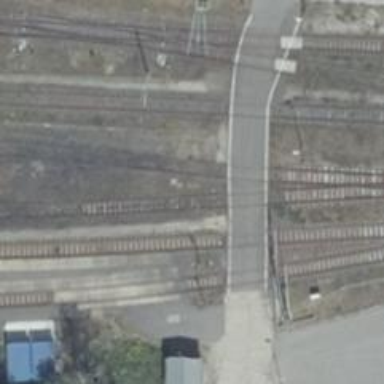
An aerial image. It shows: Level crossing along the railway.